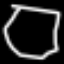
Label: octagon